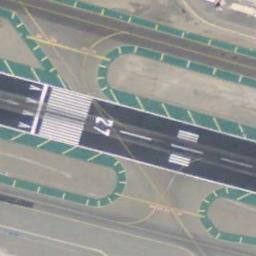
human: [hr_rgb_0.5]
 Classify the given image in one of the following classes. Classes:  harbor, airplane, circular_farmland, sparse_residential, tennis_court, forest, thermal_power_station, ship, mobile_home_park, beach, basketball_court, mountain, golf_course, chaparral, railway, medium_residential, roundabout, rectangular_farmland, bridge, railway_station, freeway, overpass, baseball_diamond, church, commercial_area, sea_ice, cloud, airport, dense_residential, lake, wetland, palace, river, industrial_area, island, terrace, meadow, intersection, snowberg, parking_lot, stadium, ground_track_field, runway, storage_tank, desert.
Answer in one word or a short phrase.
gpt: runway